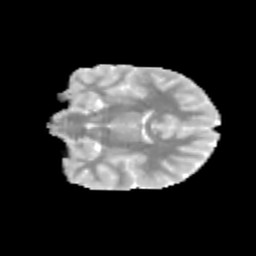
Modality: MD
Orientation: coronal
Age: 10
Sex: female
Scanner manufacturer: siemens
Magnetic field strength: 3 T
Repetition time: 3.8 s
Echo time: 0.07 s